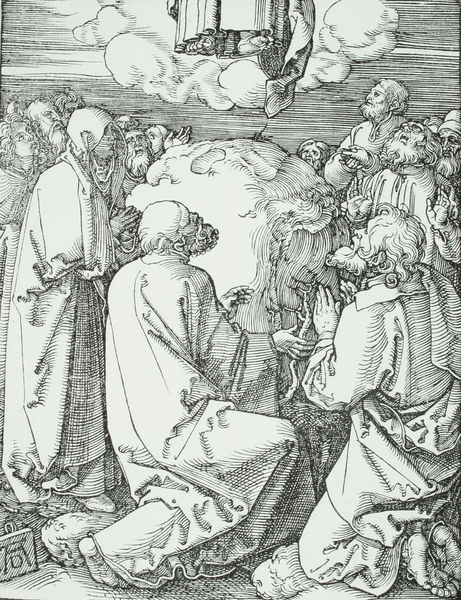
Titel: Kleine Passion - Die Himmelfahrt
Künstler: Albrecht Dürer
Standort: viele Standorte
Institution: Seriendruck
Schlagwörter: berg, dunkel, feder, fuß, gott, gruppe, himmel, mann, schatten, umhang, weiß, wolken, frauen, menschen, ausschnitt, frau, frisur, frisuren, grau, haar, hell, holz, kleid, licht, männer, schwarz, skizze, szene, zeichnung, blick, gürtel, wolke, haube, menge, bart, bärte, gesichter, mütze, falten, johannes, kleidung, kragen, mensch, stehen, stein, vollbart, hände, signatur, erde, hügel, boden, gewand, haare, mantel, sitzend, stoff, stoffe, tücher, gewänder, personen, person, locke, locken, renaissance, scheitel, fliegen, stock, engel, deutschland, kopfbedeckung, füße, holzschnitt, rückenansicht, papier, grafik, graphik, schattierung, linien, falte, detail, streifen, ad, striche, oben, unten, barfuss, tusche, moses, religion, linie, schweben, kontur, druck, druckgraphik, jungfrau, schwarzweiss, druckgrafik, monogramm, schraffur, schraffuren, radierung, stich, knien, konturen, strich, kugel, beten, gebet, staunen, serie, christus, jesus, jesus christus, ostern, untersicht, christlich, götter, knieend, kniend, mittelalter, heiliger, kutten, heilige, dürer, anbeten, gerafft, jünger, heilig, maria, kupferstich, madonna, anbetung, betend, christen, mutter gottes, welt, empor, petrus, pfeil, sakral, bewunderung, auferstehung, gewölk, aufstieg, himmelfahrt, vollbärte, erhöhung, kapuze, geist, stick, tiefdruck, christ, zyklus, albrecht, albrecht dürer, apostel, wunder, erstaunen, heiliger geist, passion, frührenaissance, seriendruck, drukc, scheben, haarlocken, aufblicken, erhebung, christi himmelfahrt, paulus, maria himmelfahrt, irdisch, cartelino, kartelino, tiefdruckverfahren, dürer monogramm, heilsgeschichte, deutsche renaissance, cape jerusalem, himmel7, menschwn, nachblicken, ofenbarung, start, ak, emporblicken, stainen, himmelfarth